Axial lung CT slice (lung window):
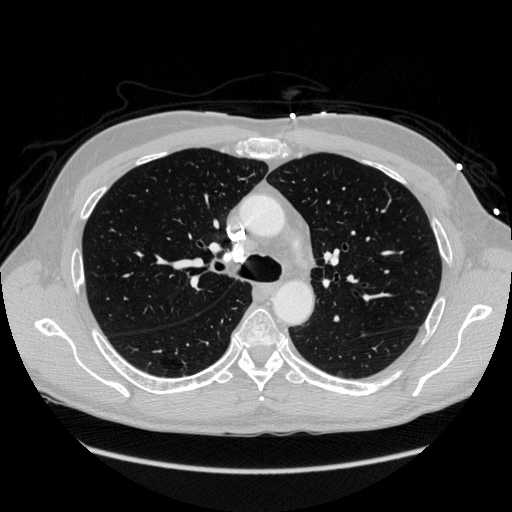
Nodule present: no